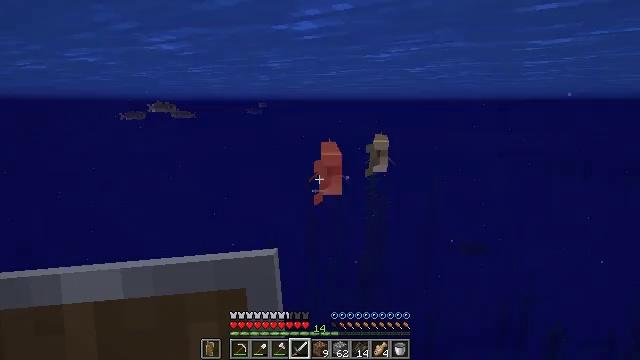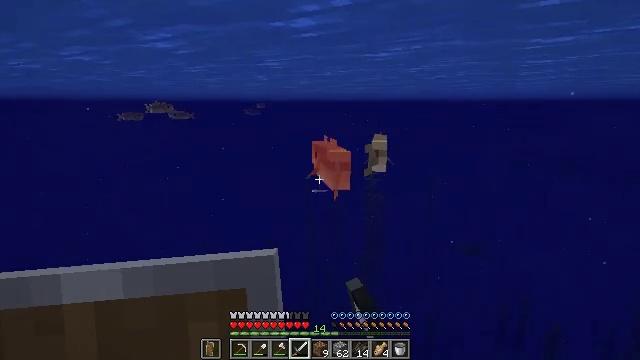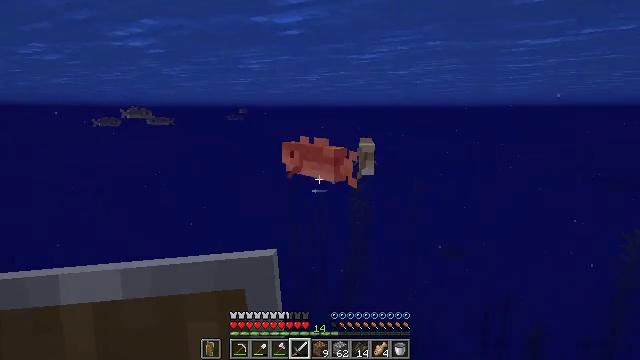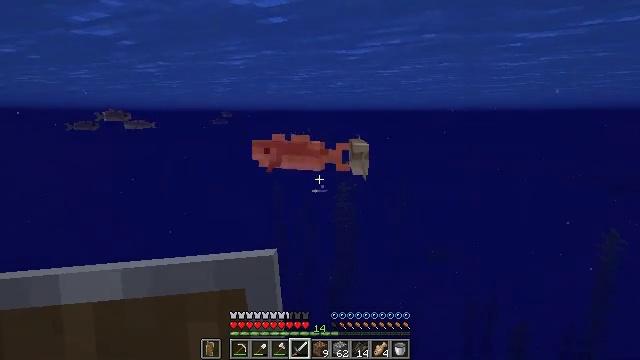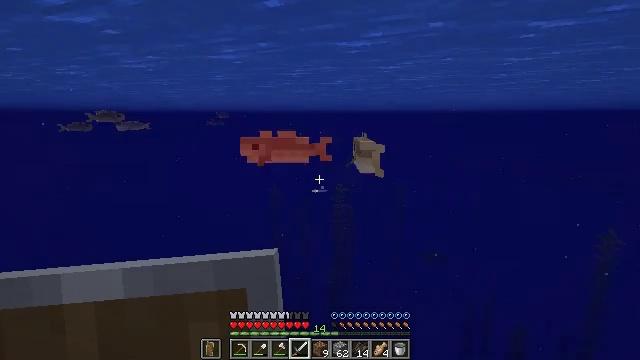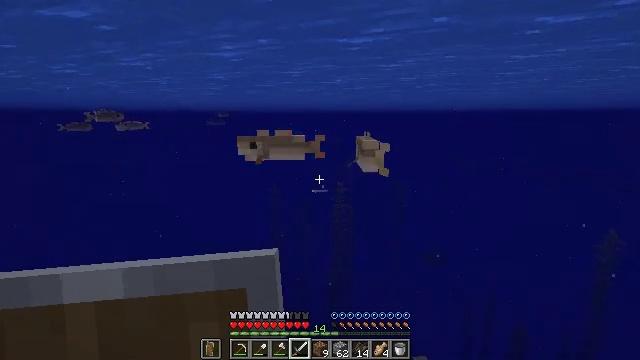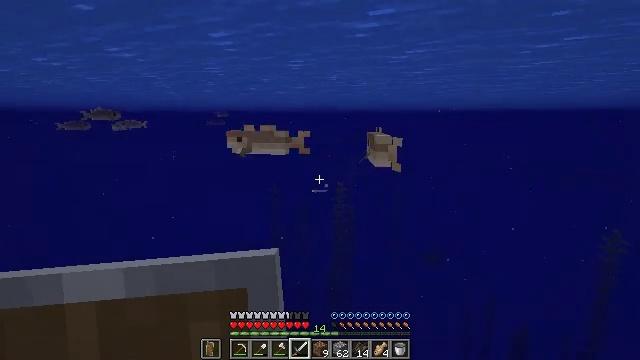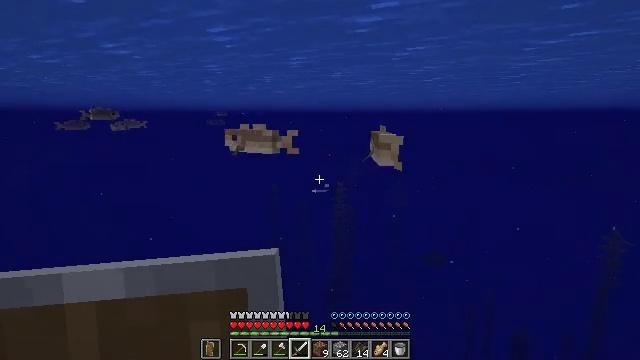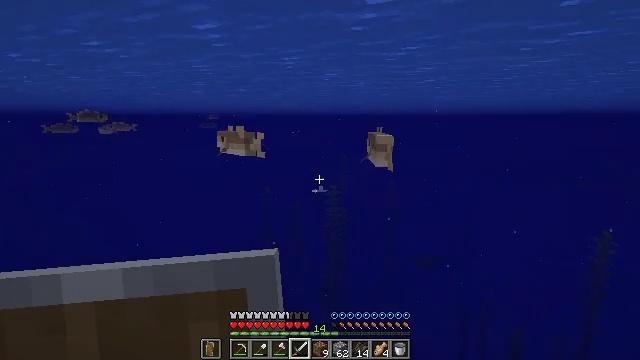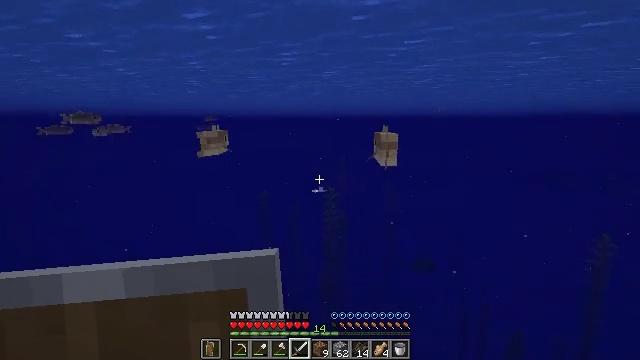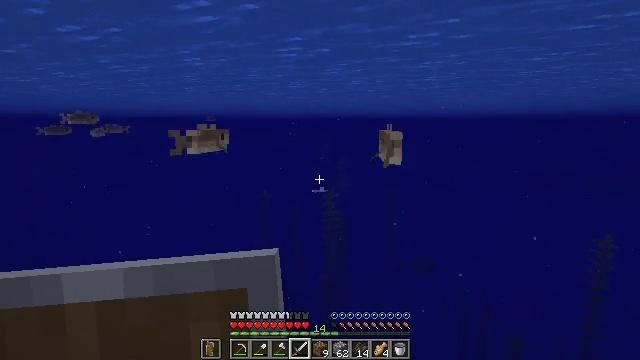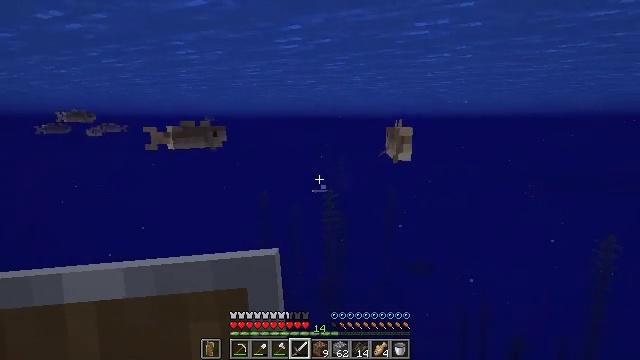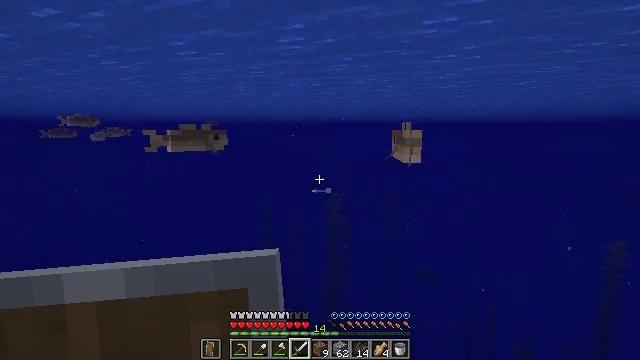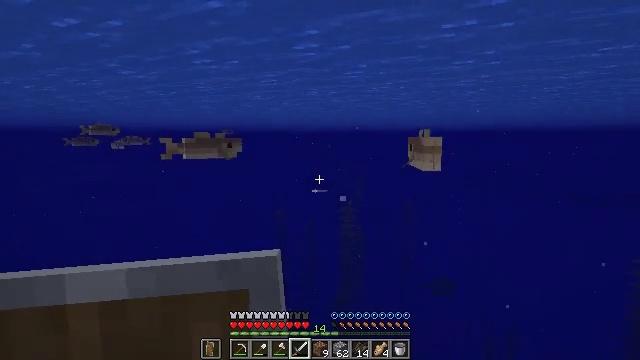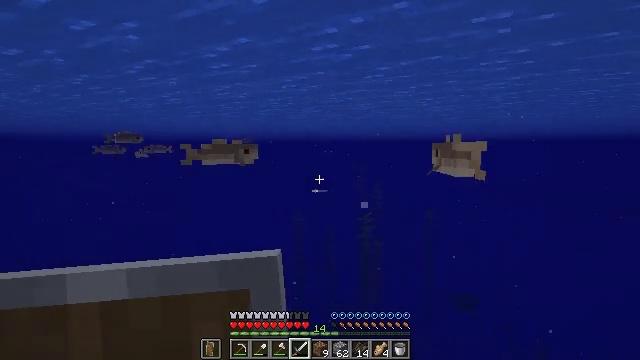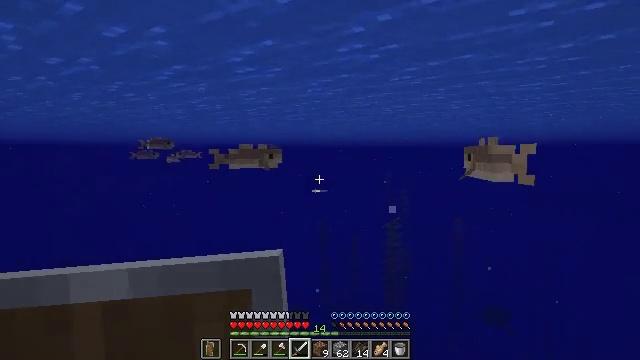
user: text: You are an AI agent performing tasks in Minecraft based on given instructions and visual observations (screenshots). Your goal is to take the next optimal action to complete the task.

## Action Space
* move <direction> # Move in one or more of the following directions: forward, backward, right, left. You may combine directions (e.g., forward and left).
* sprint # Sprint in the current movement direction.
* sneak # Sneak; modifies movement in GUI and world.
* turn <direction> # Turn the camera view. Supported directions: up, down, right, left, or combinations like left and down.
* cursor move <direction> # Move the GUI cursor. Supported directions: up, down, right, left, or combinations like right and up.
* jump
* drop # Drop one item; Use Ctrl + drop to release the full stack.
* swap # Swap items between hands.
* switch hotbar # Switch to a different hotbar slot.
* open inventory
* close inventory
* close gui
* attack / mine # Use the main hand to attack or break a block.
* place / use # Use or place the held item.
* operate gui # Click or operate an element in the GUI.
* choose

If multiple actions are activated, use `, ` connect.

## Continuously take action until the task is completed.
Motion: motion action
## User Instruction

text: Kill mobs in water.
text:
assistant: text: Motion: move forward, attack / mine
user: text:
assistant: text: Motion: move forward, turn right and up, attack / mine
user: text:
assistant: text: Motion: move forward, turn right
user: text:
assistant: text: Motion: move forward
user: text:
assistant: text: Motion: move forward, attack / mine
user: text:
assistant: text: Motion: move forward, attack / mine
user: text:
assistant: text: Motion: move forward, attack / mine
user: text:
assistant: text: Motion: move forward, turn right, attack / mine
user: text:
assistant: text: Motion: move forward
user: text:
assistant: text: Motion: move forward, attack / mine
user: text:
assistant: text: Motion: move forward, attack / mine
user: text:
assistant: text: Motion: move forward, attack / mine
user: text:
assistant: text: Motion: move forward, turn left and up
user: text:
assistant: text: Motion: move forward, turn left and up
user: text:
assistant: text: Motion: move forward, turn left and up
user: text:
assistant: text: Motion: move forward, turn left
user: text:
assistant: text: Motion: move forward, turn left
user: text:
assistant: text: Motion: move forward, turn left
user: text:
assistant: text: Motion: move forward
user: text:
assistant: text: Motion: move forward
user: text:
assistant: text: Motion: move forward
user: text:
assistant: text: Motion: move forward
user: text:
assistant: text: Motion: move forward
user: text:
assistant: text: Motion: move forward
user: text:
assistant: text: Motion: move forward
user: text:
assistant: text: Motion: move forward
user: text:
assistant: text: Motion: move forward, turn right
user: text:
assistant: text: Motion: move forward, turn right and up
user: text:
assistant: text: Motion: move forward, turn right and up
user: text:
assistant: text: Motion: move forward, turn right and up